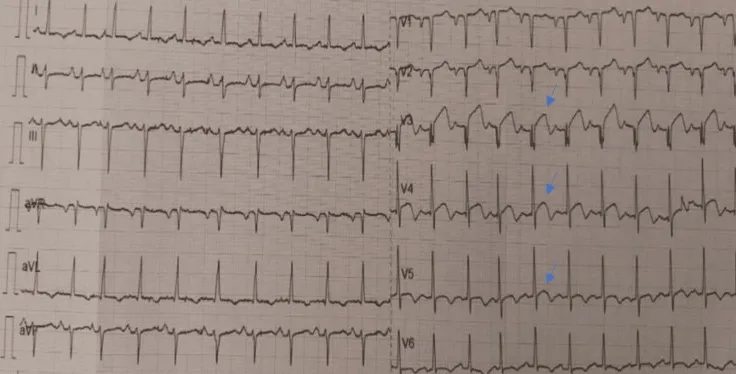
EKG findings. ST-segment elevation in anterior leads.
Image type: electrography (ekg)